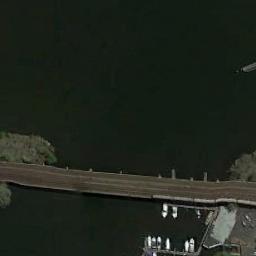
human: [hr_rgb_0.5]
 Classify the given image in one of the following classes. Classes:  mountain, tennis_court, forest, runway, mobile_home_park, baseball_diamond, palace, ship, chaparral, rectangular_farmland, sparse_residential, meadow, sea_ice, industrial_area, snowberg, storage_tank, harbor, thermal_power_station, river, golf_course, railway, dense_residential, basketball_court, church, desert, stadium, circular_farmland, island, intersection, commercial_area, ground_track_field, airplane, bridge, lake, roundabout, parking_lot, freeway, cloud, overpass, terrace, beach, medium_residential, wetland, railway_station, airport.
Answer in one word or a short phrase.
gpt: bridge